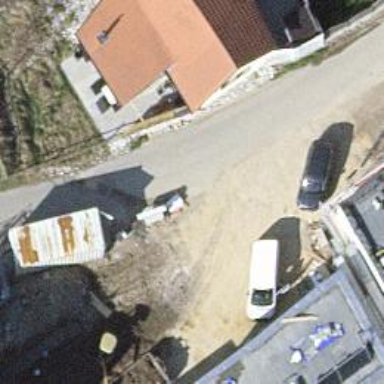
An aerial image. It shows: Driveway leading to service road.